Question: I have a page which works locally but when deployed, none of he CSS works. in Firefox I get these errors. I never used to get this before. Any idea why this may be happening?

Also, when viewing the source of the page I can see this
'''
<link href="/Content/css/foo.css?v=1.0" rel="stylesheet">
The resource from this URL is not text: http://foo.iat.company.local/Content/css/foo.css?v=1.0
</link>
'''
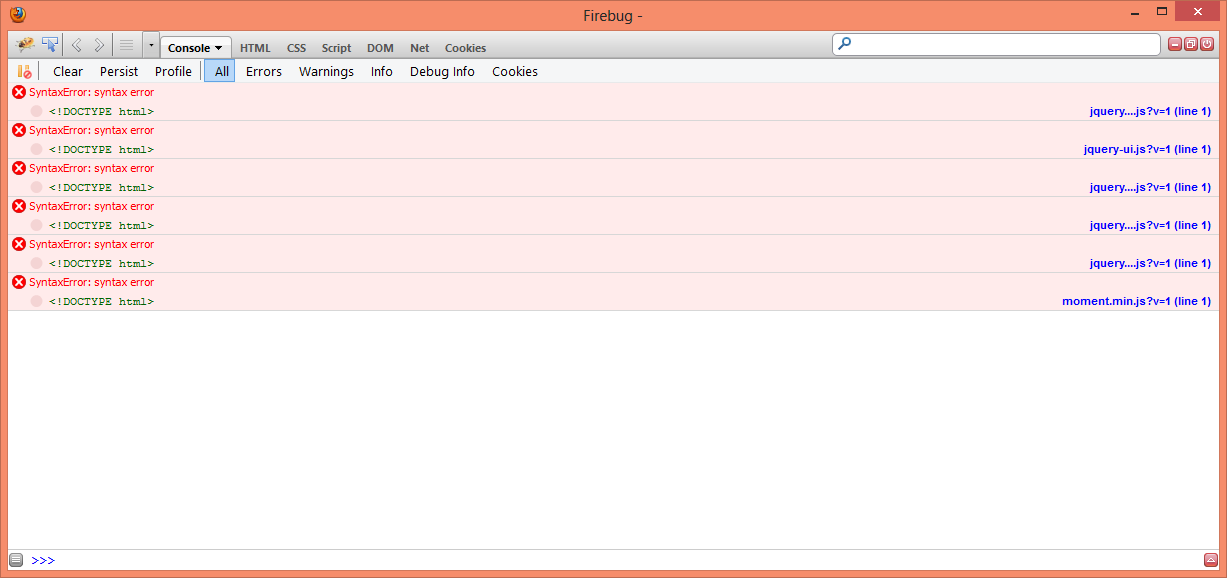
Answer: The errors you're showing in console seem to suggest that the first line of your JS files is '<!DOCTYPE html>', which it shouldn't be for JavaScript files!
I suspect that your links to the stylesheets aren't working and it's instead returning a 404 page (the screenshot certainly seems to suggest it's returning a document with HTML in it).
To try and double-check:
- - -
I suspect you're going to find it returns you an error page and not the JS you expect!
If that's the case, you need to take another look at your folder structure and try and work out why your markup is pointing at the wrong place.